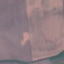
Label: AnnualCrop